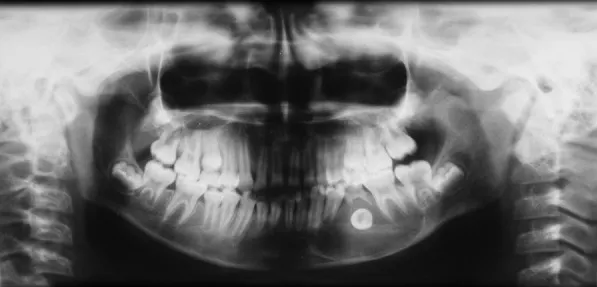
Panoramic radiograph at first examination showing unilocular radiolucent lesion, below the left second primary molar, displacing the successive permanent second premolar apically.
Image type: radiology (x_ray)